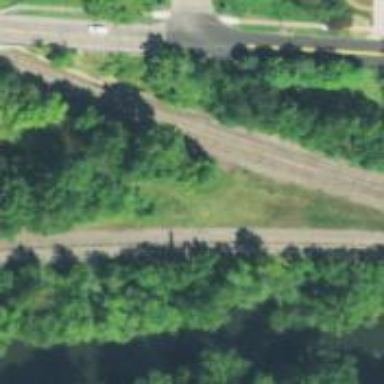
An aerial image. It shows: Railway siding for service.